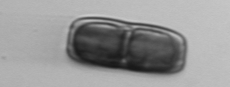
Label: Ephemera